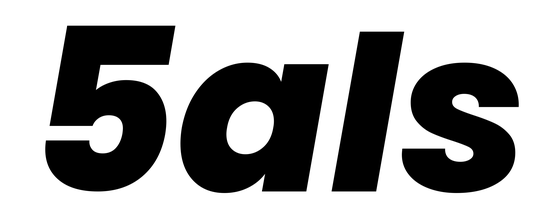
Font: Poppins-ExtraBoldItalic